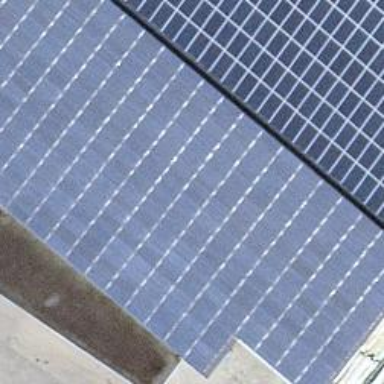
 consisting of solar photovoltaic panels."